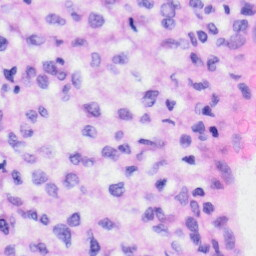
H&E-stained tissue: Liver